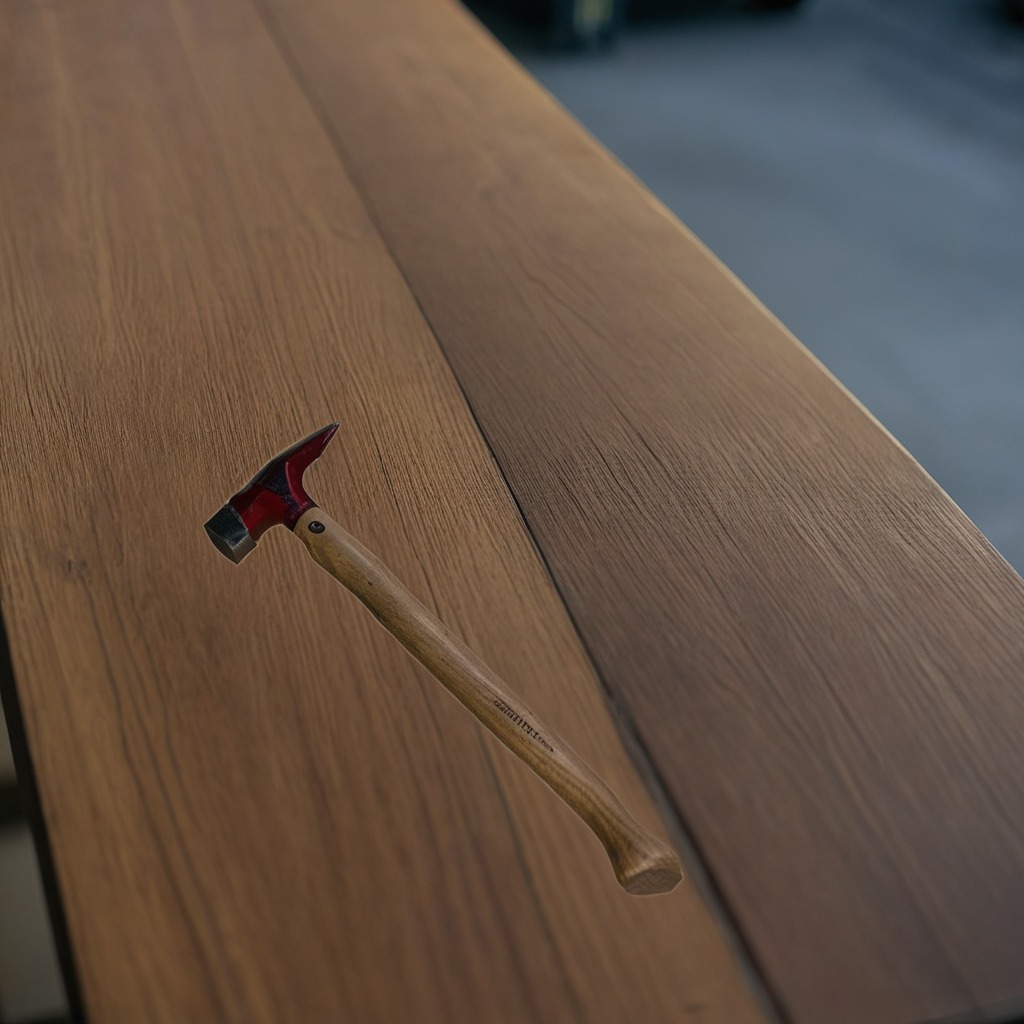
A hammer lying on a table in a small garage at twilight.